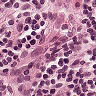
Metastatic tissue present: no